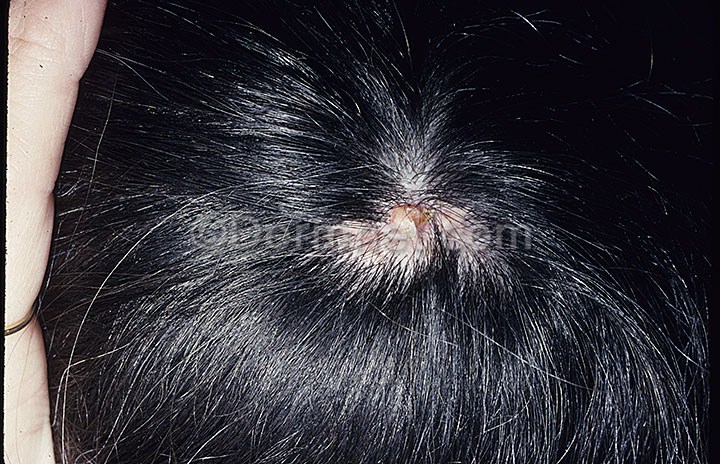
Disease: Seborrheic Keratoses and other Benign Tumors